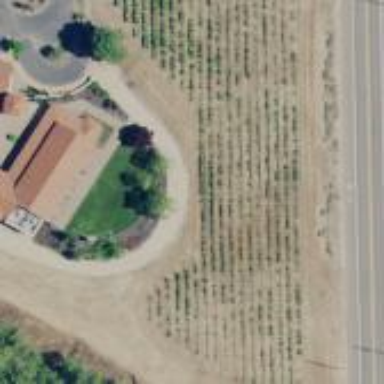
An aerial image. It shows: Vineyard with grape crops.